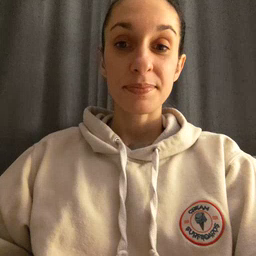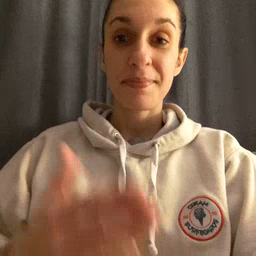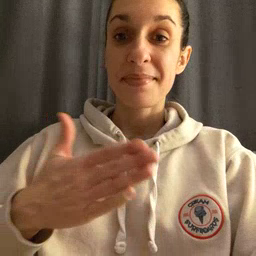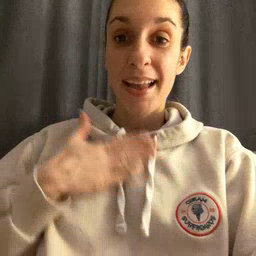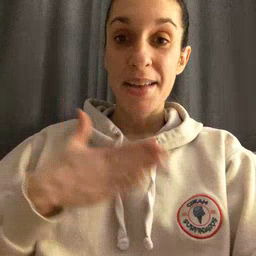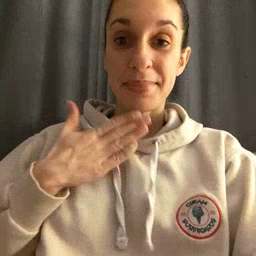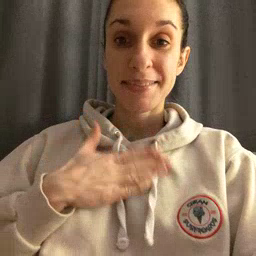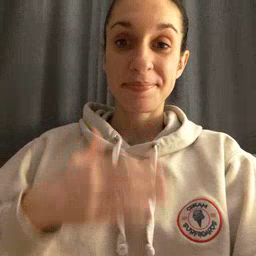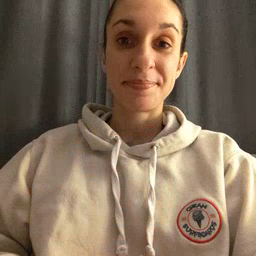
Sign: happy